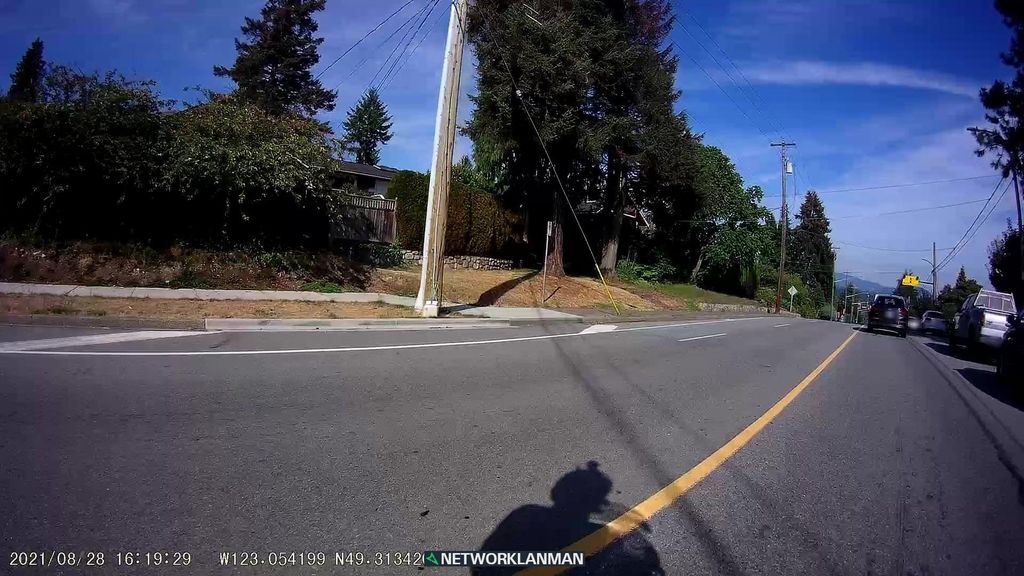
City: vancouver